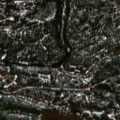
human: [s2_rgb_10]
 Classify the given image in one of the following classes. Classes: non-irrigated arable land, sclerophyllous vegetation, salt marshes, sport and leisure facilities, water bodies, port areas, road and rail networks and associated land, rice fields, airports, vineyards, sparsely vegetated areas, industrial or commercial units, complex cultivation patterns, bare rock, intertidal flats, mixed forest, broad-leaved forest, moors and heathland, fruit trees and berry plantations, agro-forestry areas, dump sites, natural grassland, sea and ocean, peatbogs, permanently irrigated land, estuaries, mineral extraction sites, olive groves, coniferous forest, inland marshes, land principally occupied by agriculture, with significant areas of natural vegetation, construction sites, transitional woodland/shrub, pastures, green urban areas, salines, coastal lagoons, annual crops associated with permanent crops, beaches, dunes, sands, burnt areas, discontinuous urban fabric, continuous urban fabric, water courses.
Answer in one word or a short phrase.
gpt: coniferous forest, transitional woodland/shrub